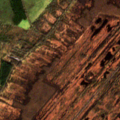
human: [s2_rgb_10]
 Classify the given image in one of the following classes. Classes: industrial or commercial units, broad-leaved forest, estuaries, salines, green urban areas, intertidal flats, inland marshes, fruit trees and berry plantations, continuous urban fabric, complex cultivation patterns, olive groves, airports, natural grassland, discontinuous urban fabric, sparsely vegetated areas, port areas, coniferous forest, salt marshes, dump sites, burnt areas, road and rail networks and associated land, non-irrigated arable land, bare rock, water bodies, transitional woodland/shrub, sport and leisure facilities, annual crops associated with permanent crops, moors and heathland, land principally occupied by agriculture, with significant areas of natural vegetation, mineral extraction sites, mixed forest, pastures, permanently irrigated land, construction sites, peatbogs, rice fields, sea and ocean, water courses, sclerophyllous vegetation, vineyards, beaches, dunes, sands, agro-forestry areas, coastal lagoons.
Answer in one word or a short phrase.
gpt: pastures, coniferous forest, transitional woodland/shrub, peatbogs